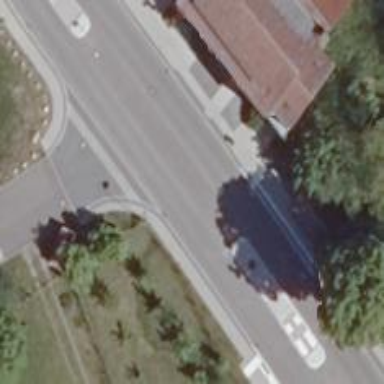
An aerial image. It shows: Public transport stop position.